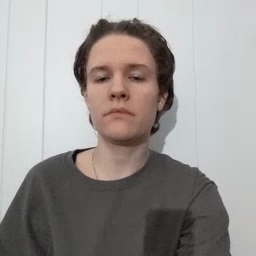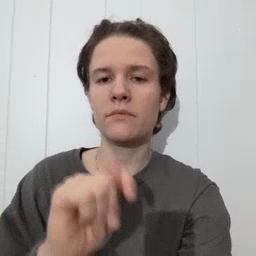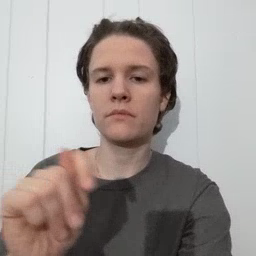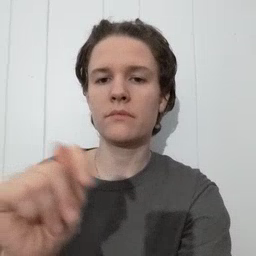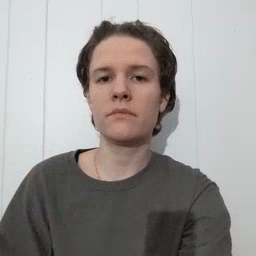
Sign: potty